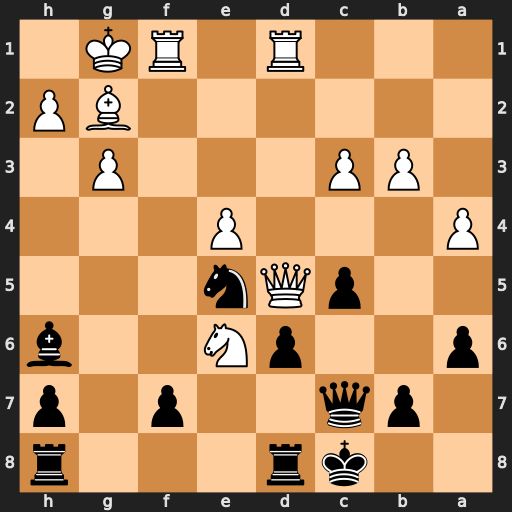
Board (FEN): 2kr3r/1pq2p1p/p2pN2b/2pQn3/P3P3/1PP3P1/6BP/3R1RK1
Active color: b
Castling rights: -
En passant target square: -
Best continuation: Be3+ Kh1 fxe6